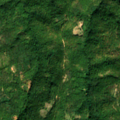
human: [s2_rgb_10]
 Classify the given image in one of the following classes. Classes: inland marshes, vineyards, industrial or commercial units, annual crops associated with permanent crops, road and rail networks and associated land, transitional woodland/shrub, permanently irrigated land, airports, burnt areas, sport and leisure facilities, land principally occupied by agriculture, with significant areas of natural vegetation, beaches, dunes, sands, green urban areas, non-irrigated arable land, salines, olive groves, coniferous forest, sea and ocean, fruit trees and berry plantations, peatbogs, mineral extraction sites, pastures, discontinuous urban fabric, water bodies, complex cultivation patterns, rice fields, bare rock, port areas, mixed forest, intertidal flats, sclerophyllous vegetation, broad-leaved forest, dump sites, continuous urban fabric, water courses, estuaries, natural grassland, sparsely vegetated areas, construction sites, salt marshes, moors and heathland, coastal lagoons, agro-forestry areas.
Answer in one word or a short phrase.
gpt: broad-leaved forest, transitional woodland/shrub